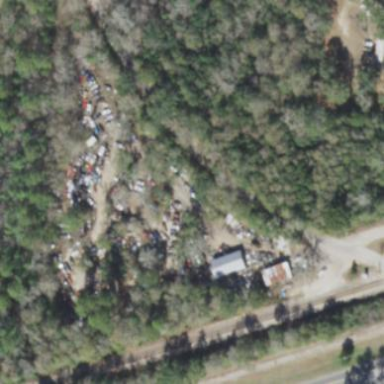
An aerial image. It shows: Scrap yard situated in industrial area.